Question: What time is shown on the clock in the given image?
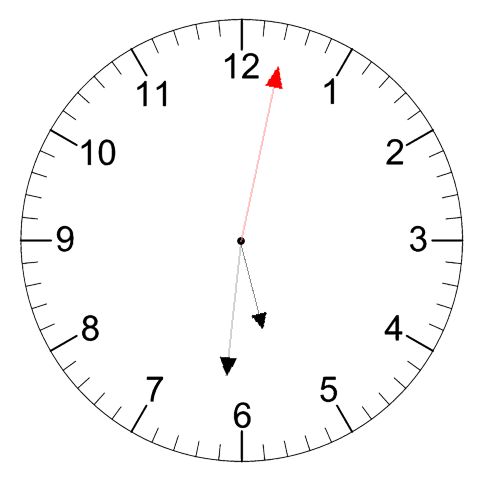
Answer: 05:31:02